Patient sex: M
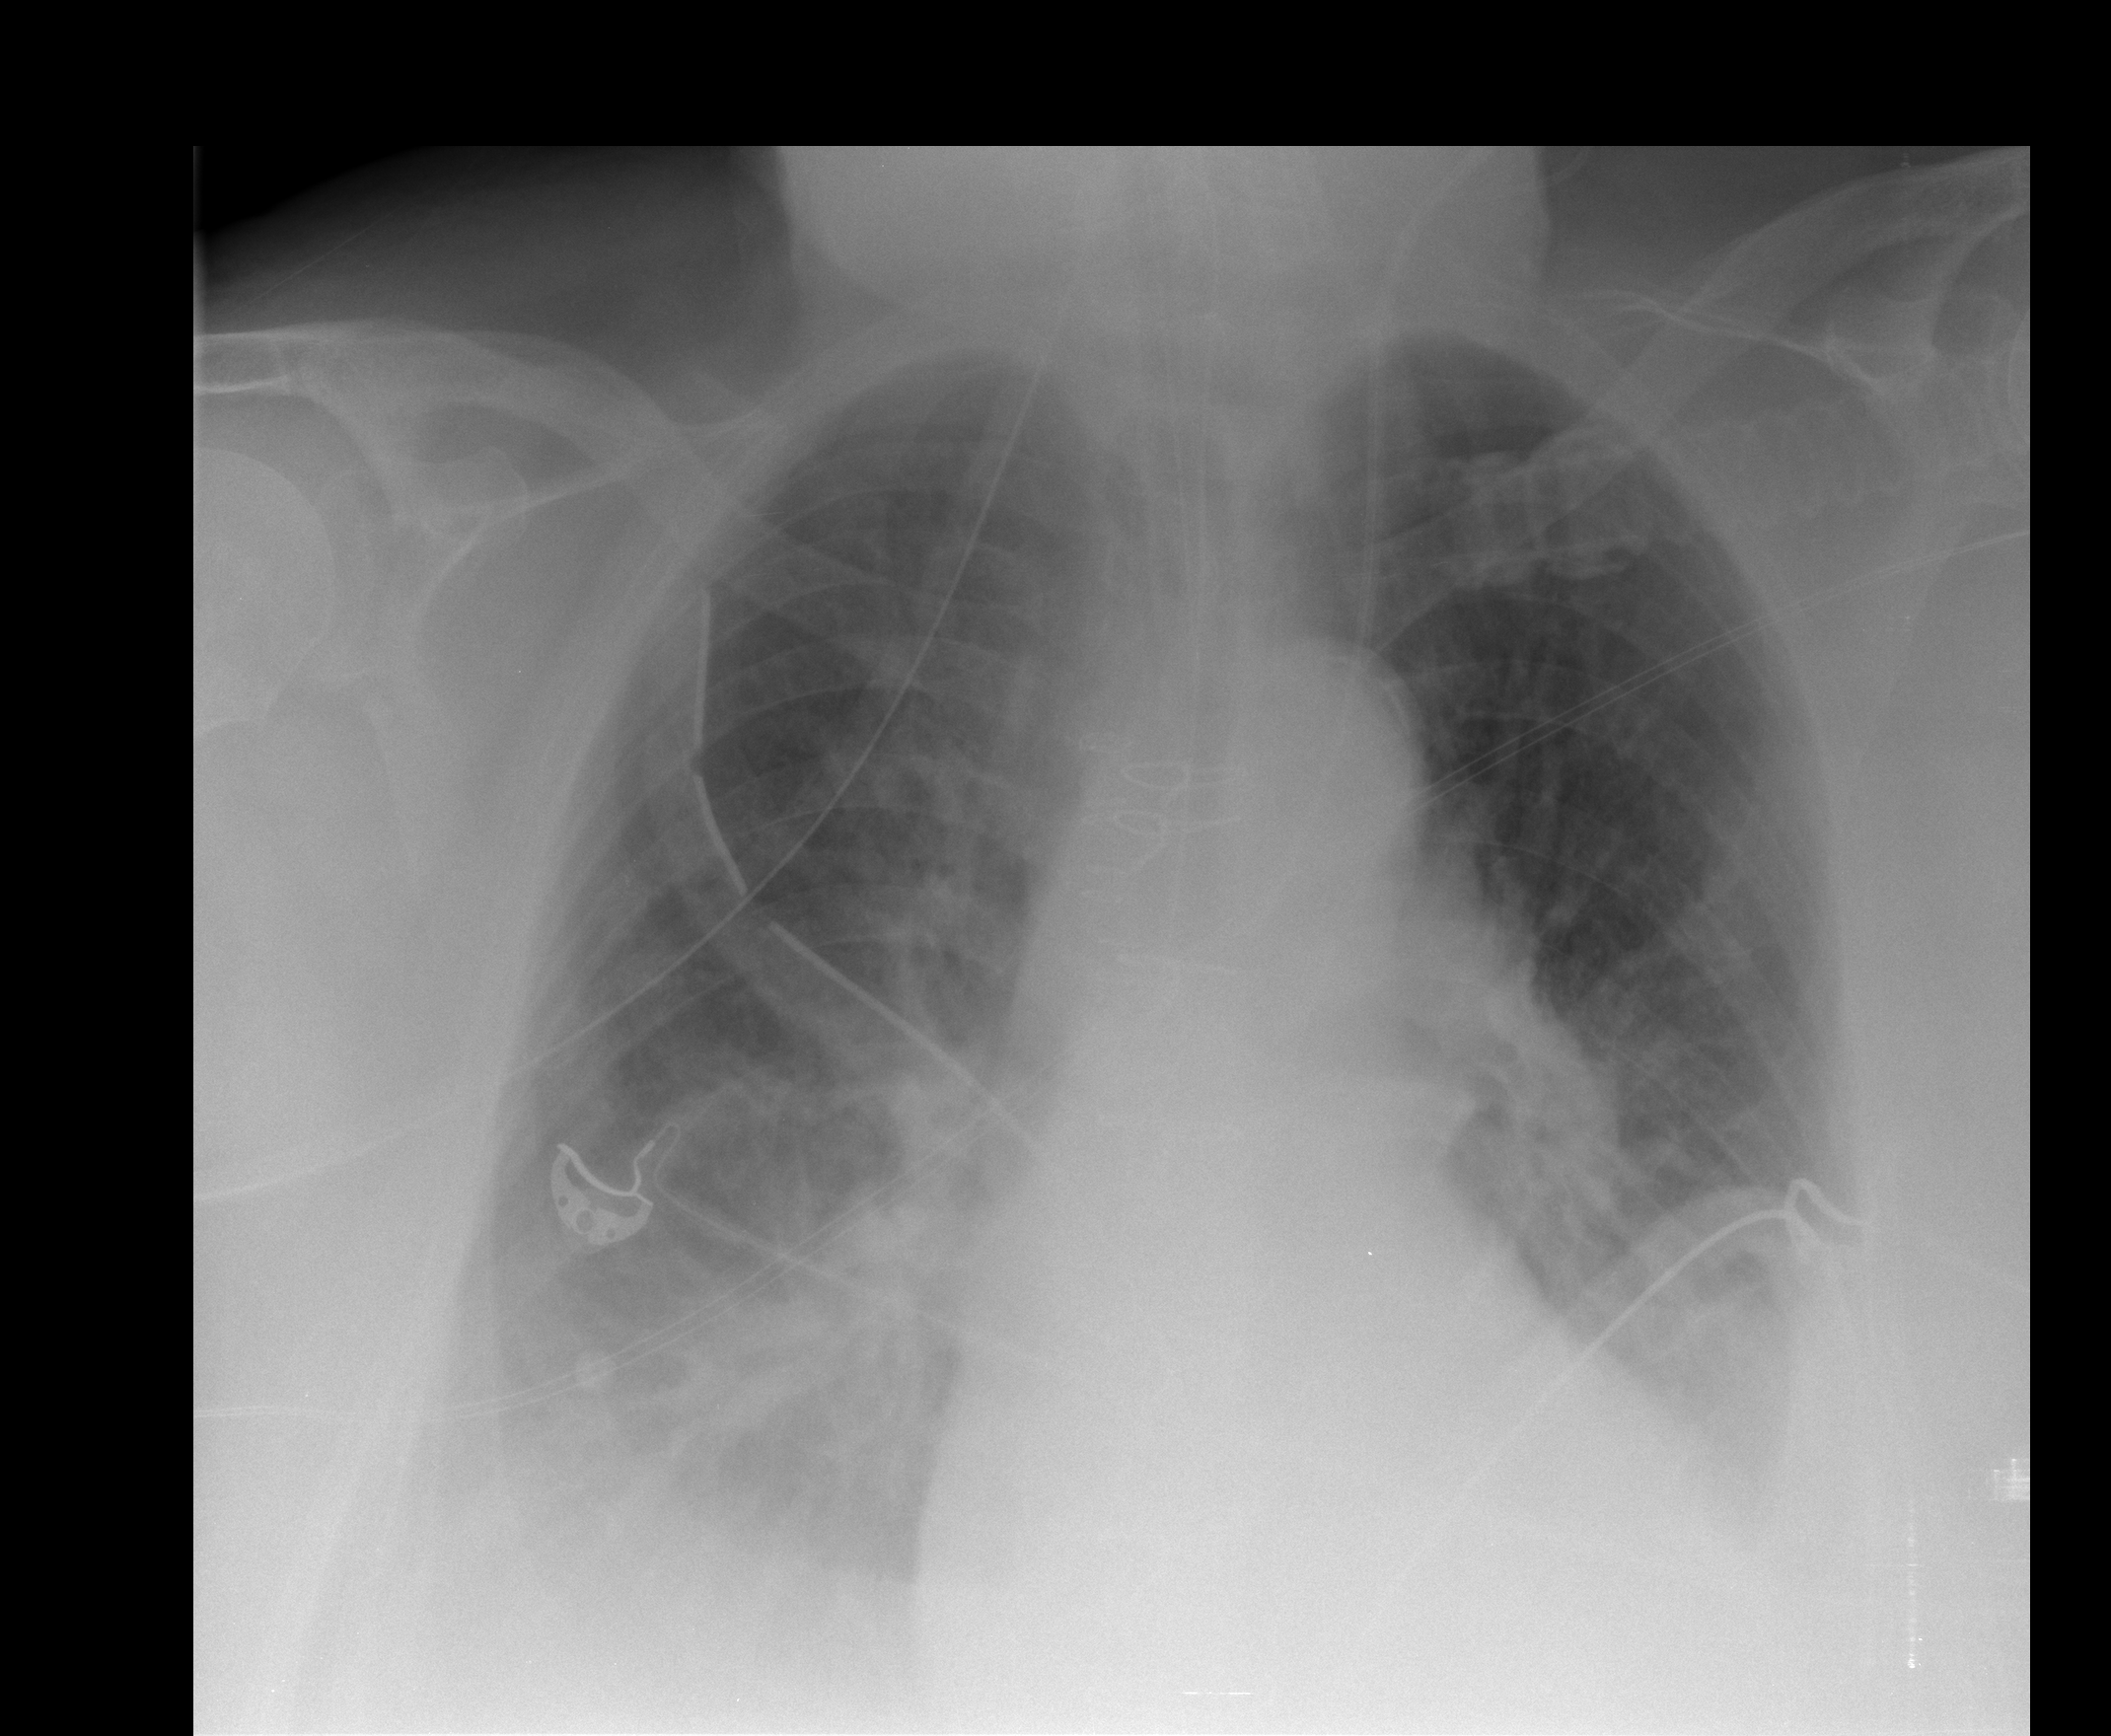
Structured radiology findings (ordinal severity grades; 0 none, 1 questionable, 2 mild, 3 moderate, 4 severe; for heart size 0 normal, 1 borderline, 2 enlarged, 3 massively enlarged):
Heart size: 2
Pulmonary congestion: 2
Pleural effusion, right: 2
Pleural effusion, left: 2
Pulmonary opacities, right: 2
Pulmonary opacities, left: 2
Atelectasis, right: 2
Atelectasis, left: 2